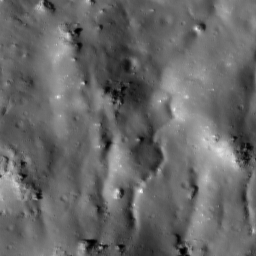
Host type: background_regolith
Lunar coordinates: latitude nan, longitude nan